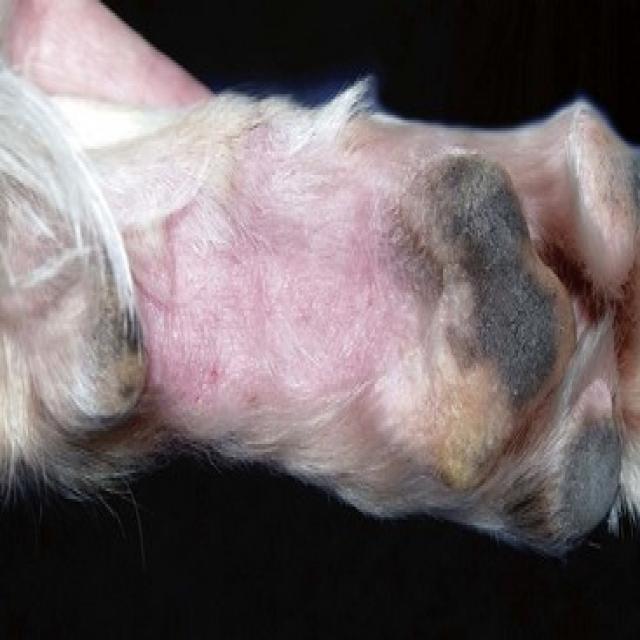
Canine hypersensitivity reaction — allergic skin response with urticaria, erythema, pruritus, and angioedema. May be food, environmental, or flea allergy related.